RGB frame:
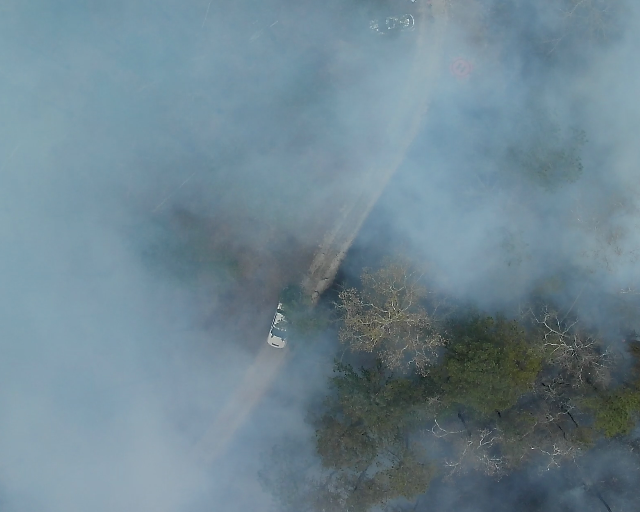
Thermal frame:
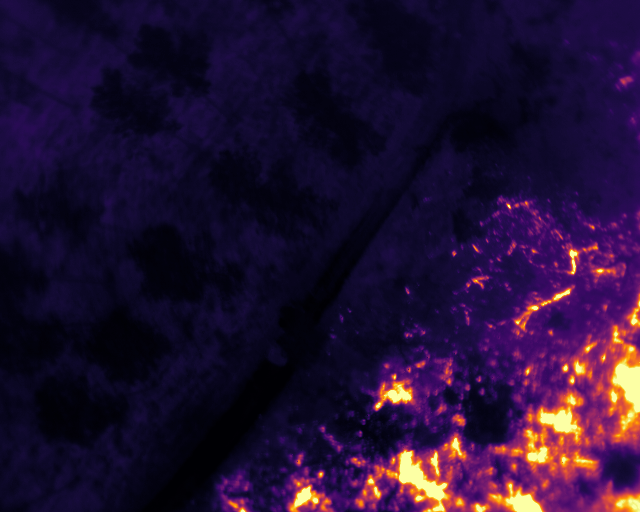
Captured: 2026-02-26 03:09:28
Pixels at or above 80 °C: 22425 (fraction of frame: 0.06844)